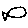
Label: fish